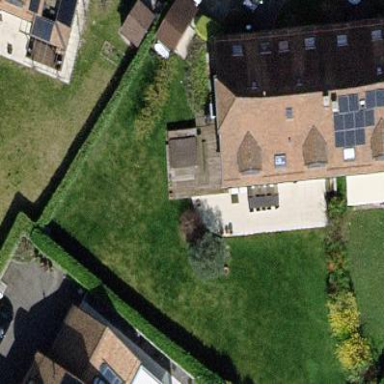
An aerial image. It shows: Semidetached house.